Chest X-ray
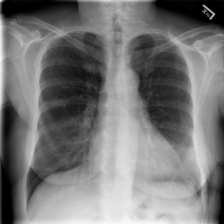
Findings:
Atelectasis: negative
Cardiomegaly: negative
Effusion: negative
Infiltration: negative
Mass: negative
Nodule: negative
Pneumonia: negative
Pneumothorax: positive
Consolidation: negative
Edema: negative
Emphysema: positive
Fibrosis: negative
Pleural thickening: negative
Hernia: negative